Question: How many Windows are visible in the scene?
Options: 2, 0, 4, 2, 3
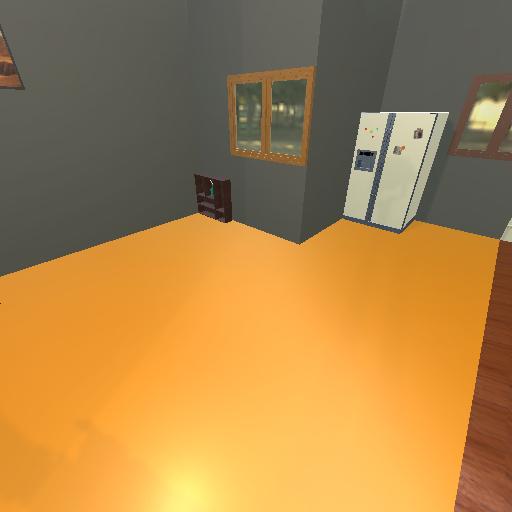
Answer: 2